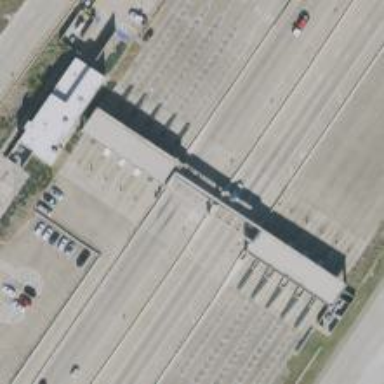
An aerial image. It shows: Toll gantry on the road.